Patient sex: M
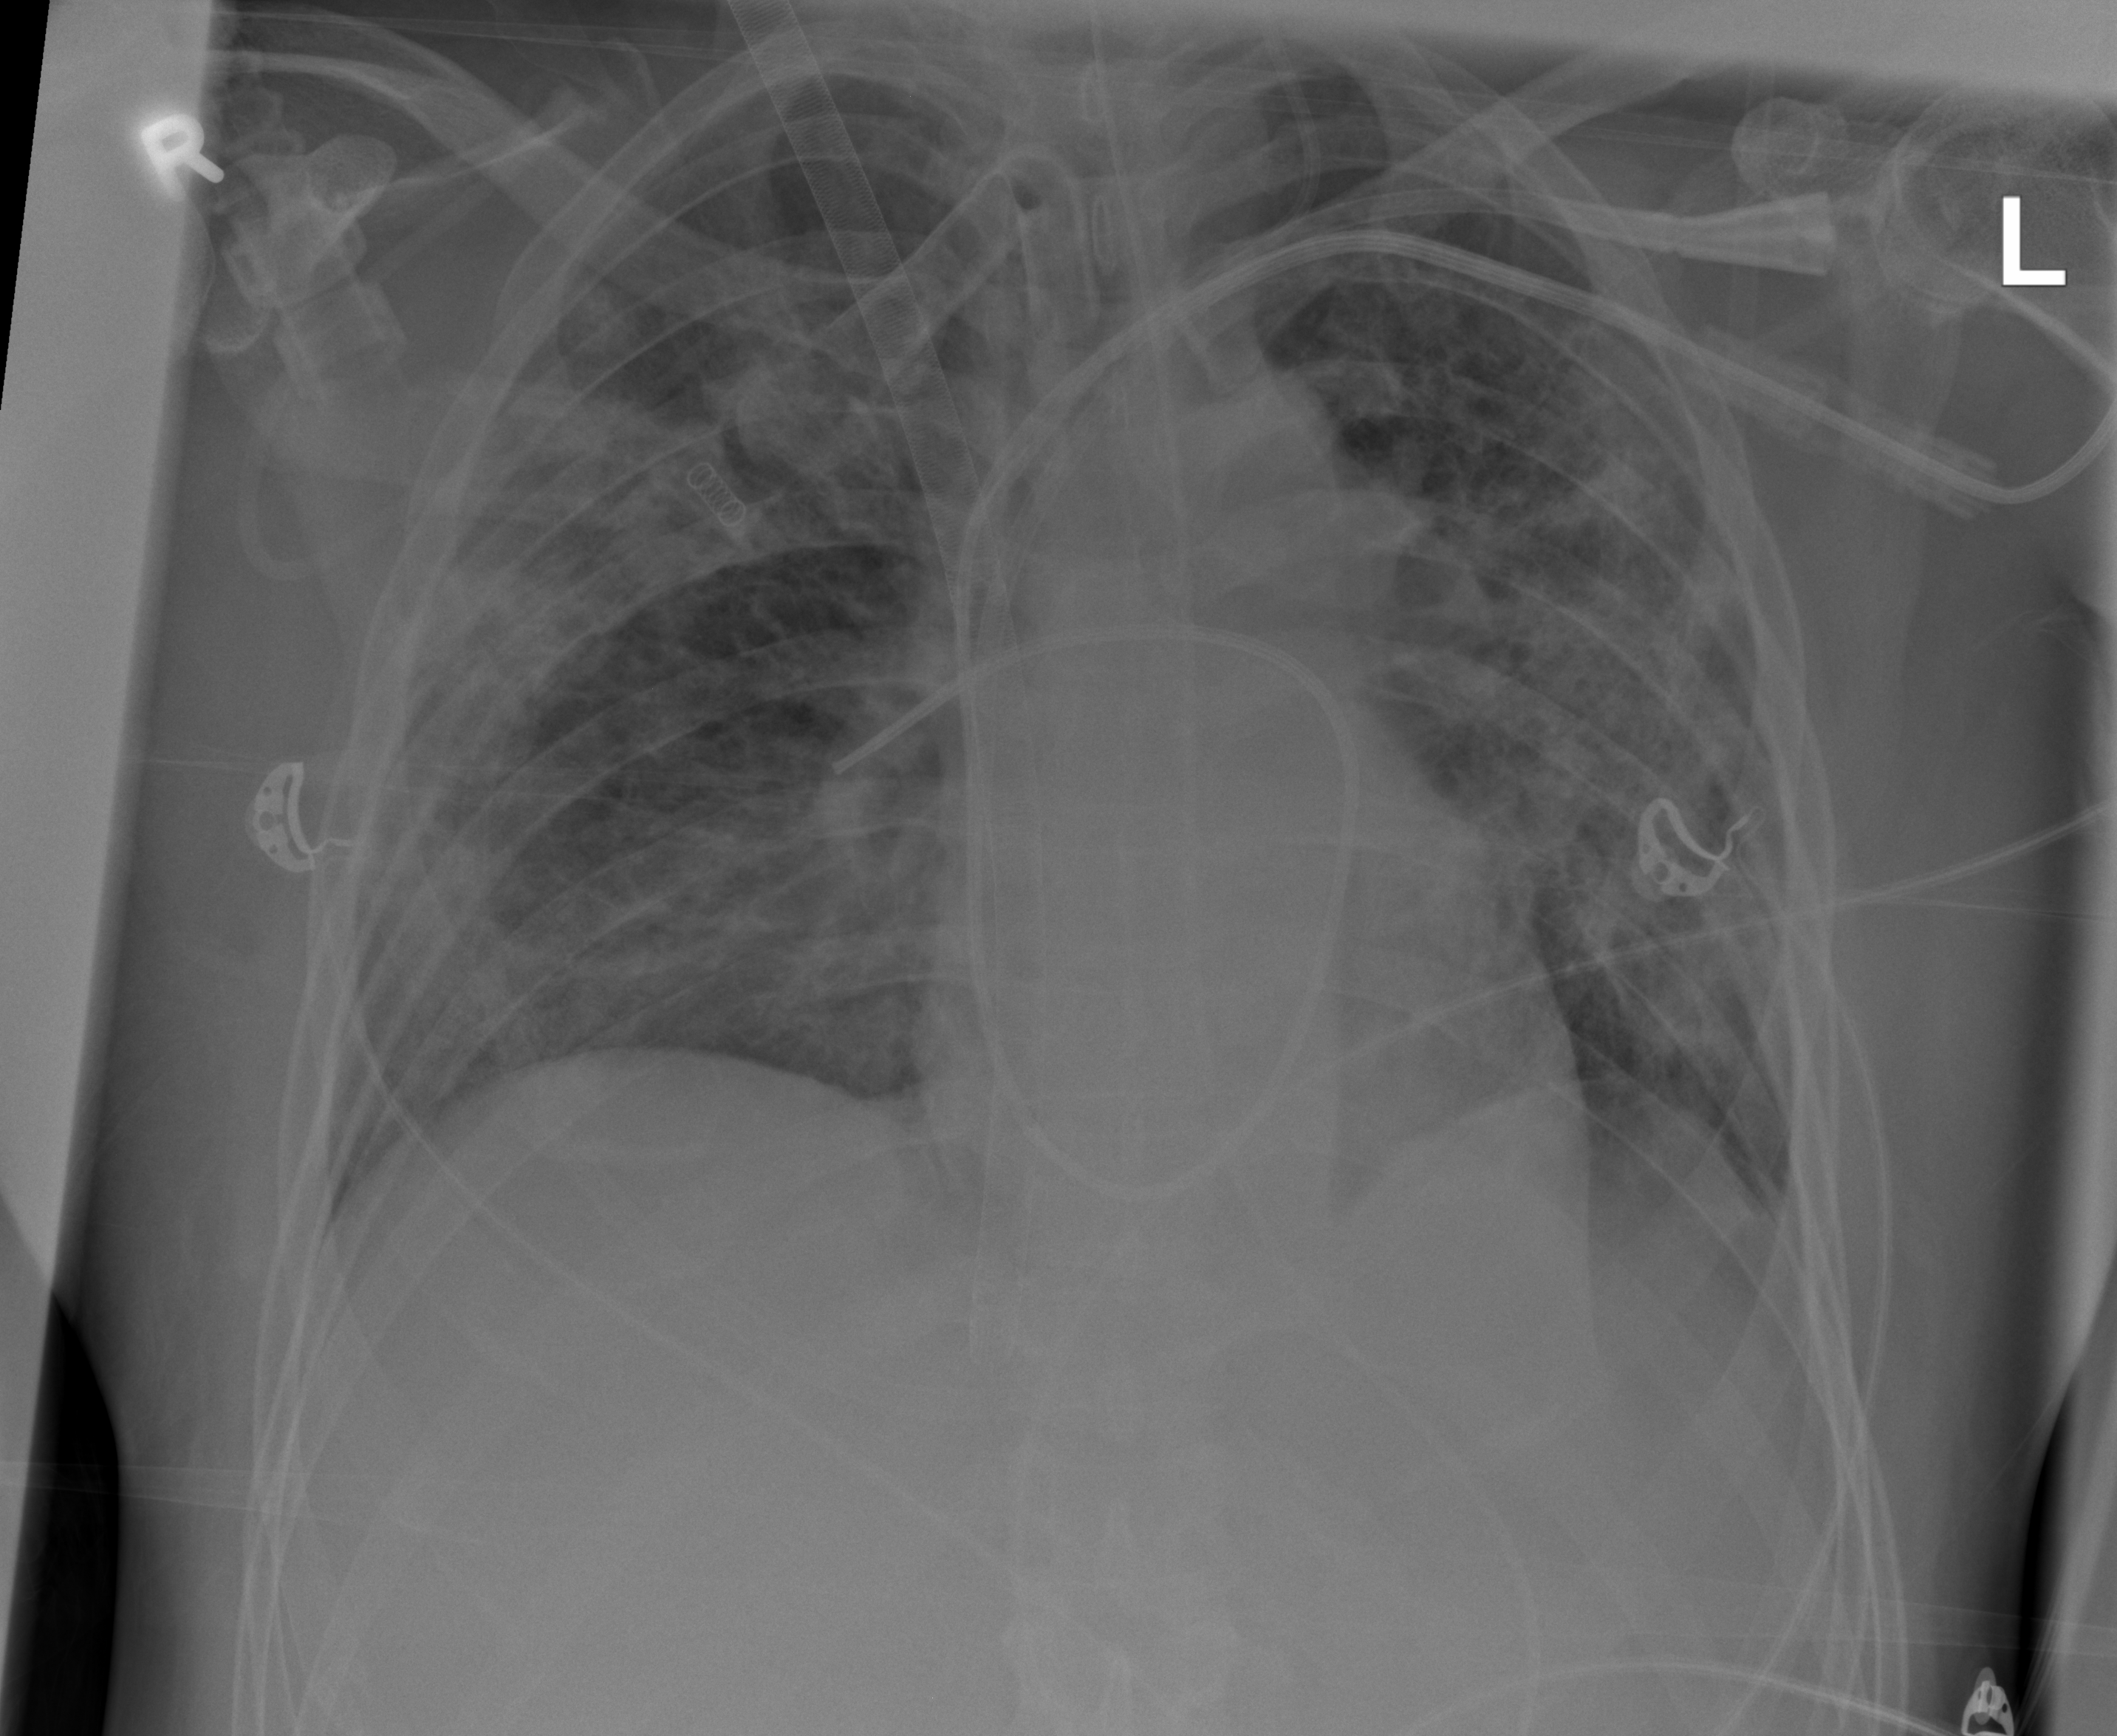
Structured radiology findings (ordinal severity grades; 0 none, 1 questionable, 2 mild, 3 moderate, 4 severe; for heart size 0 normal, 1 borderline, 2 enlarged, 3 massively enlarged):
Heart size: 0
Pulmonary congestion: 1
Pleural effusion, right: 0
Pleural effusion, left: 2
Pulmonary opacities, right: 2
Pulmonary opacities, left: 3
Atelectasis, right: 2
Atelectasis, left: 3